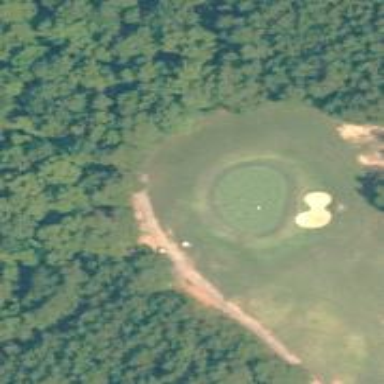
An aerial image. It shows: View of golf hole.